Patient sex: M
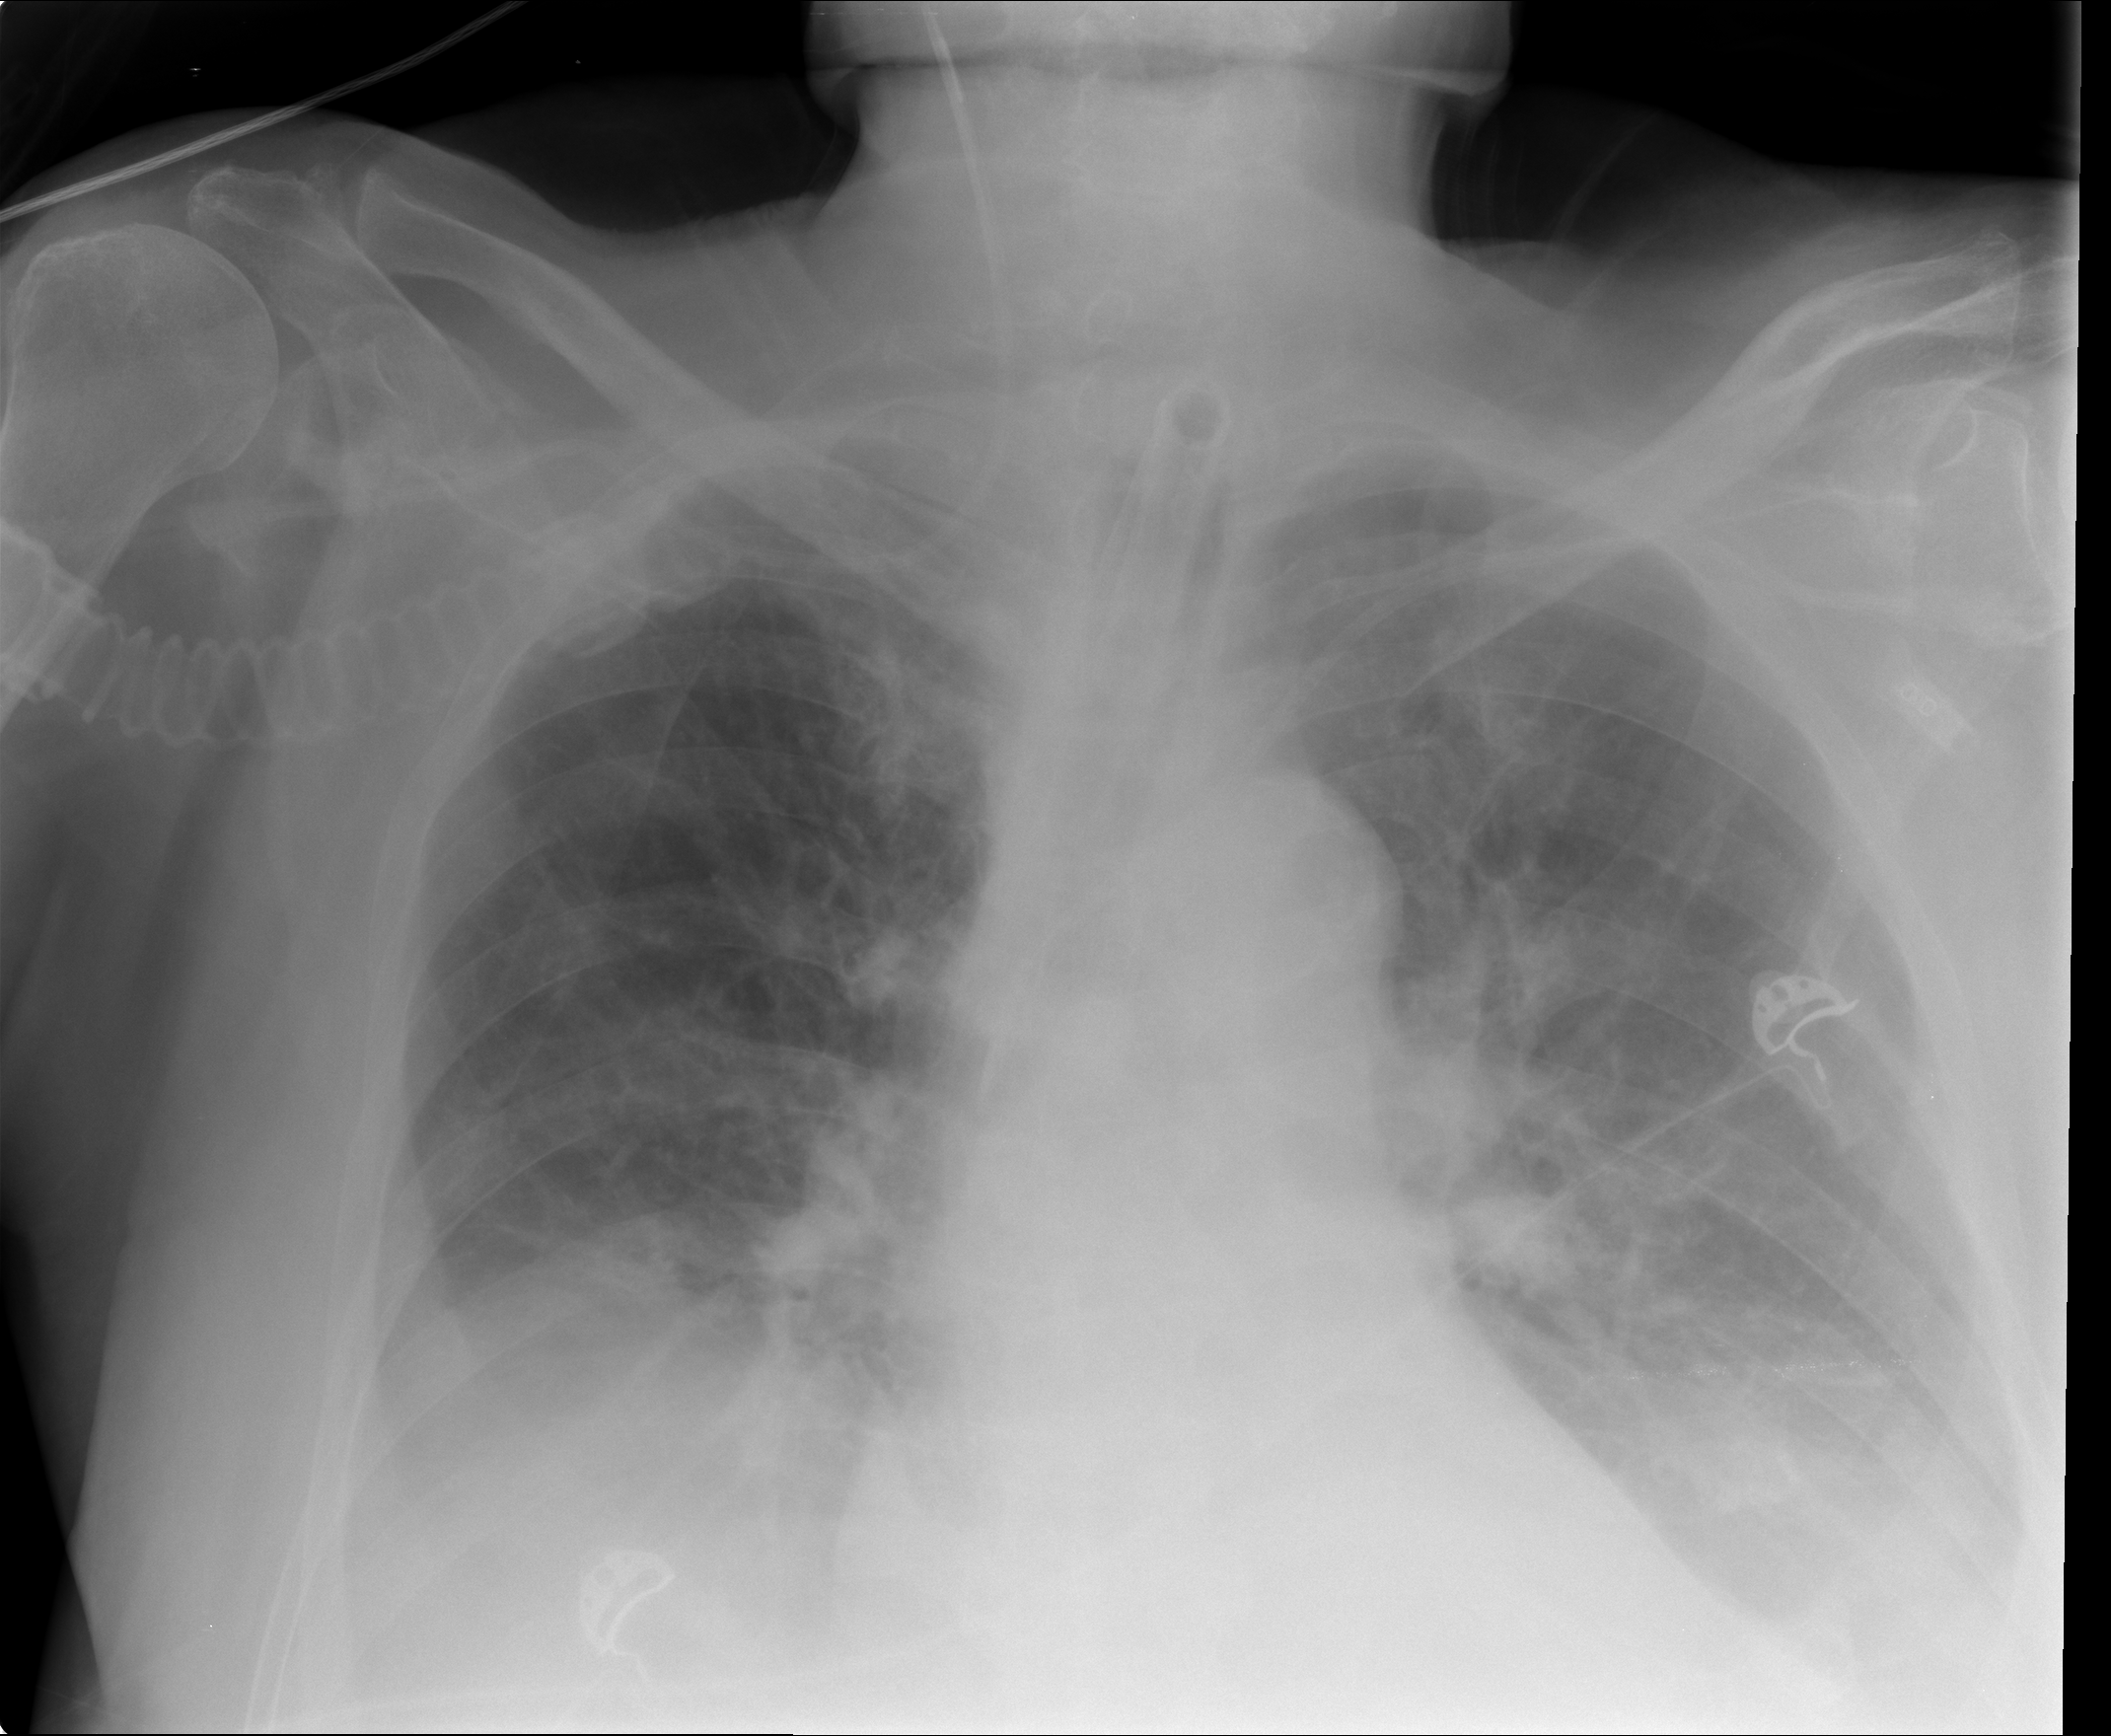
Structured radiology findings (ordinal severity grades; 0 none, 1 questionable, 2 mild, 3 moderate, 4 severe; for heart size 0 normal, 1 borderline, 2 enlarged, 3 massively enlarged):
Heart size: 1
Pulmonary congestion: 2
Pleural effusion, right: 2
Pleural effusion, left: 2
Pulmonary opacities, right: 0
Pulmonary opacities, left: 0
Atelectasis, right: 1
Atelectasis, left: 2